Question: I am trying to initialise a 2D Array in C filled with X's except for the index (2,2) which will be filled with the letter 'C'. However, when I run the code below, not only do I get a 'C' at (2,2) but for some reason, I also end up getting a 'C' at the index (1,9) (see output below).
I tried changing the width and height values and realised that it works sometimes. For example, when I make height = 10 and width = 10, I get the correct output with only one 'C' in its proper slot.
I'm quite new to C programming and have no idea why it's producing the correct output sometimes. Any help would be much appreciated!
'''
int width = 10;
int height = 7;
int x = 2;
int y =2;
int limit = 3;
//initialising 2D array
char board[width][height];
for(int i = 0; i < height; i++){//rows
for (int j = 0; j < width; j++){//cols
if(i == y && j == x){
board[y][x] = 'C';
}
else{
board[i][j] = 'X';
}
}
}
//printing 2D array
for(int i = 0; i < height; i++){//rows
for (int j = 0; j < width; j++){//cols
printf("%c ", board[i][j]);
}
printf("
");
}
'''

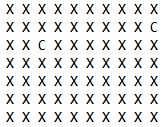
Answer: You got the array declaration wrong.
Instead of
'''
char board[width][height];
'''
you need
'''
char board[height][width];
/* Rows Cols */
'''